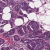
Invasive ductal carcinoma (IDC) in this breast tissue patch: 1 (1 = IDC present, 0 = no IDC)